Field crop: tomato
Growth stage: 1
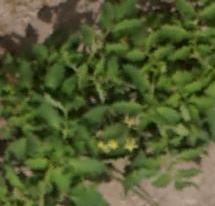
Species: tomato